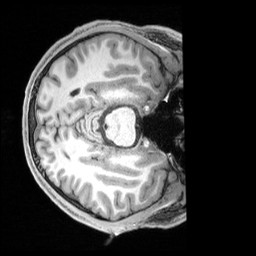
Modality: T1w
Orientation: axial
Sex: male
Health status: ill
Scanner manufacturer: siemens
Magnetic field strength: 3 T
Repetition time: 2.4 s
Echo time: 0.00201 s